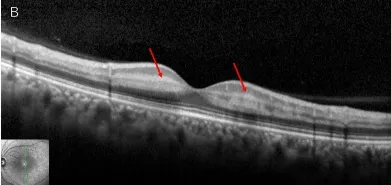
Fundus photography and optical coherence tomography (OCT) two days after the first visit. (B) A hyper-reflective band spanning the inner nuclear layer (INL) showed improvement.
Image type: ophthalmic_imaging (oct)